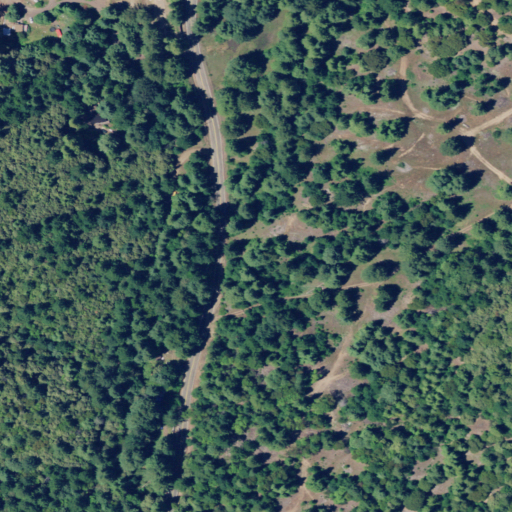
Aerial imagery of valley in California named Wolfey Gulch containing evergreen forest, open development, and shrub